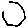
Label: hexagon